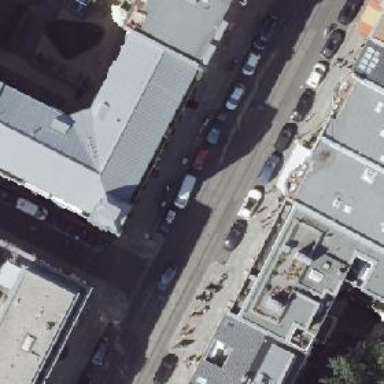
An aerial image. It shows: Parallel parking lane.